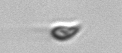
Label: Cryptophyta